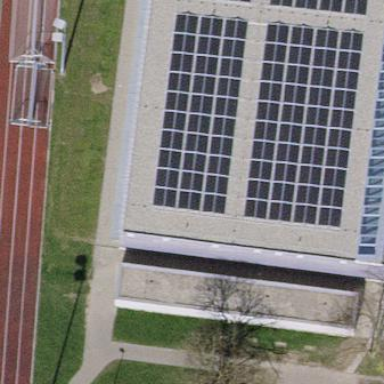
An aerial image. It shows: Solar power generator utilizing photovoltaic technology with solar photovoltaic panels.